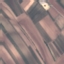
Land use / land cover class: PermanentCrop